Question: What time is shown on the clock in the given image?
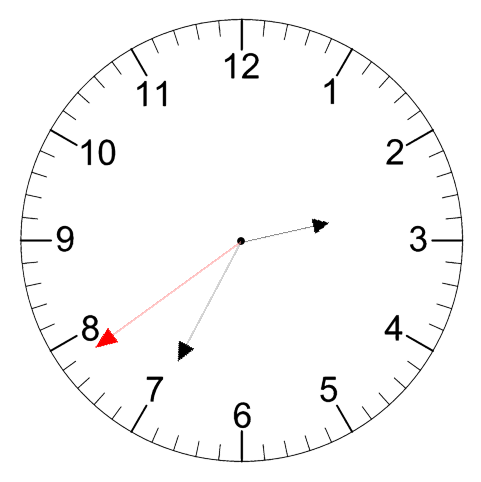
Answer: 02:34:39